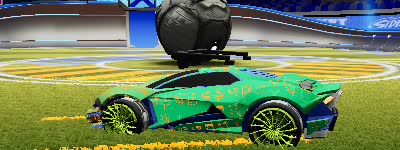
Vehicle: werewolf